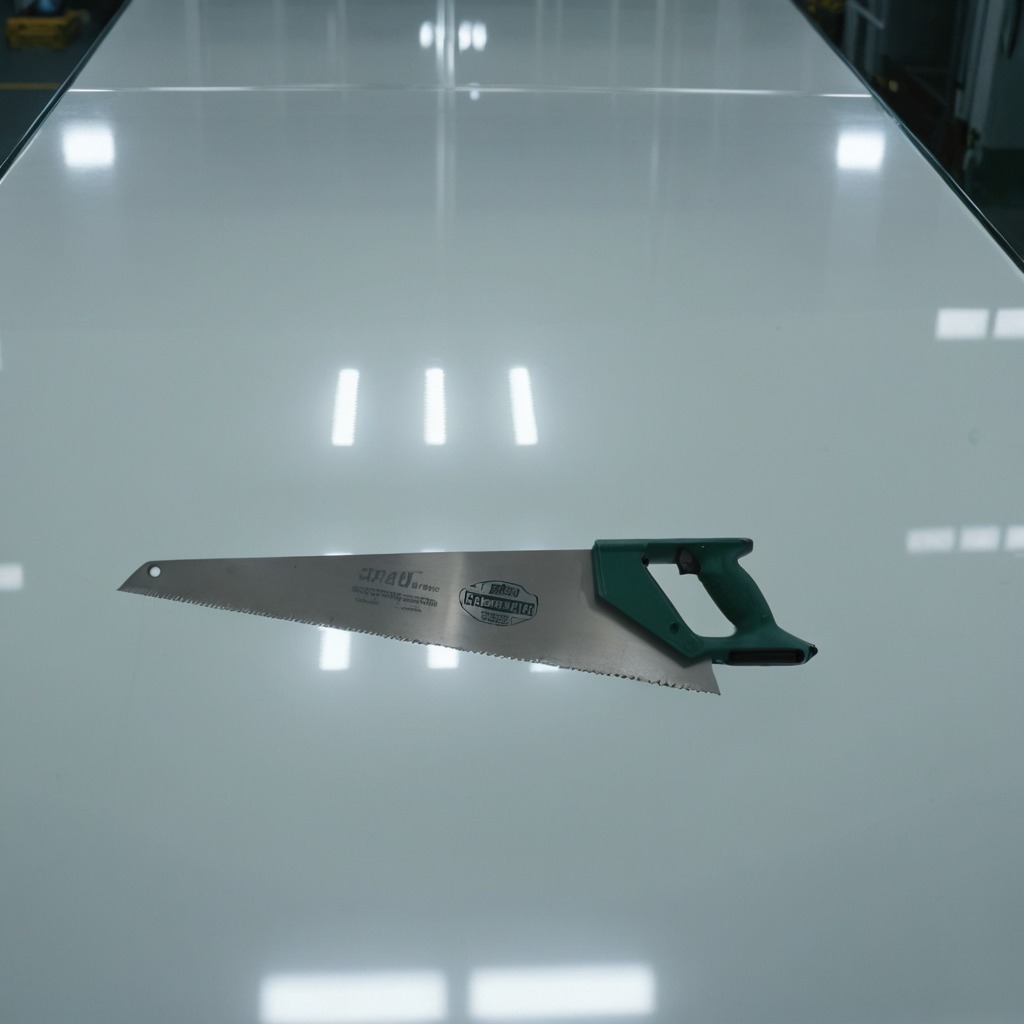
A handheld metal saw is lying on the high-gloss table in a ship maintenance bay industrial lighting.